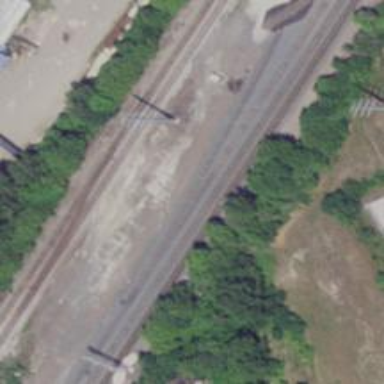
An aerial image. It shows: Railway track.